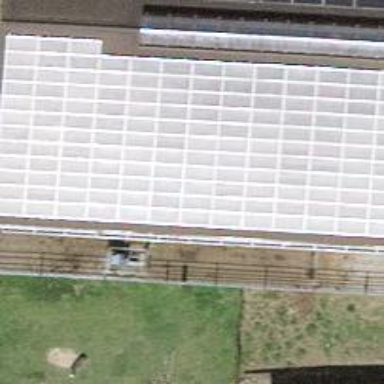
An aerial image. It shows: Solar power generator using photovoltaic panels.